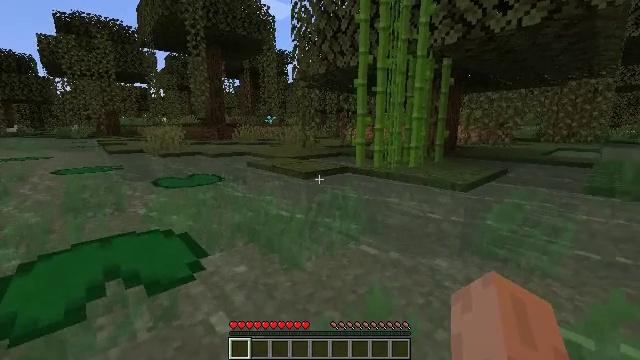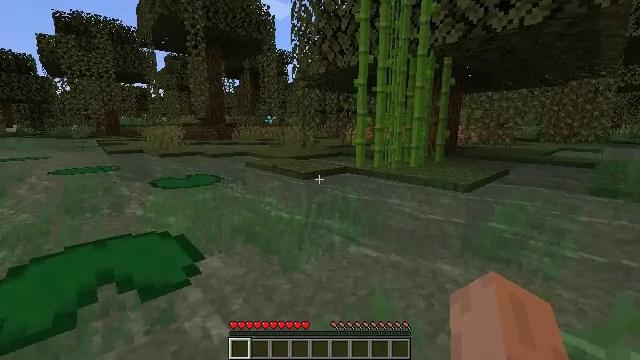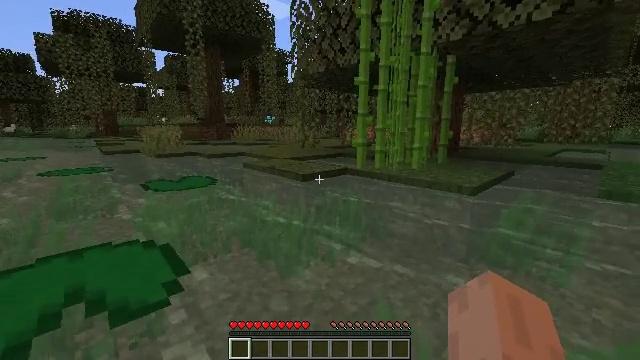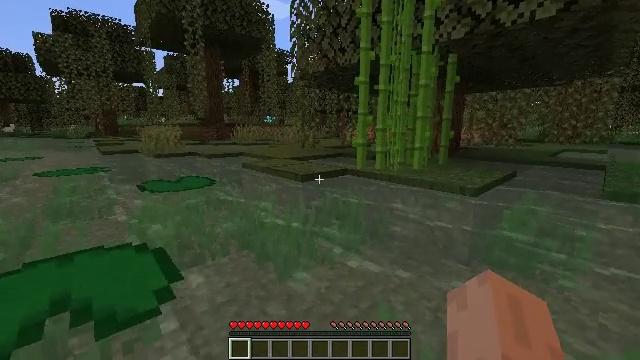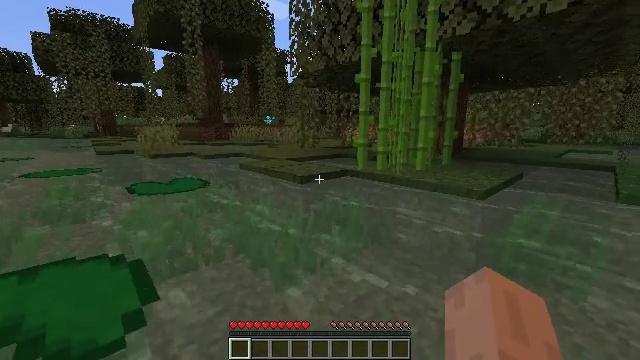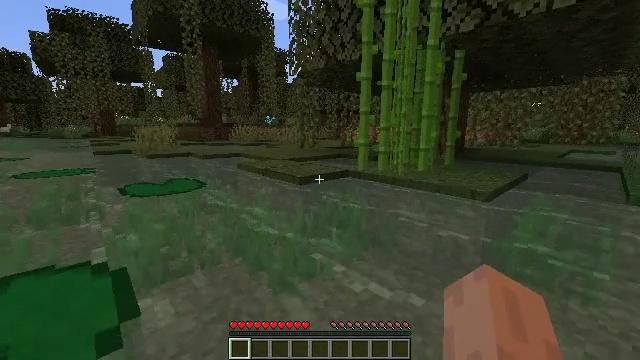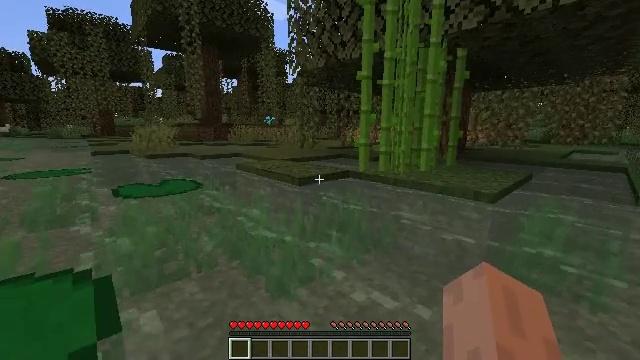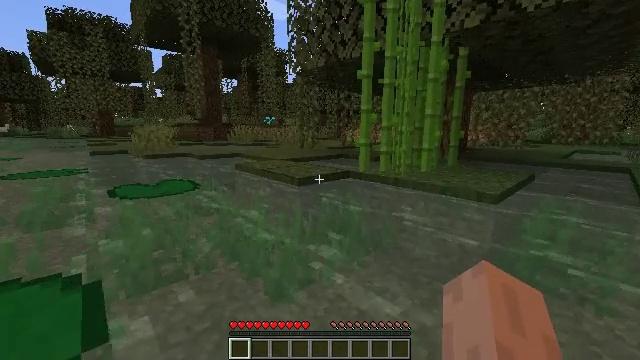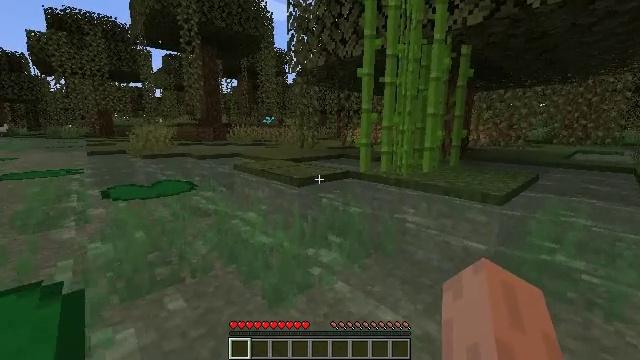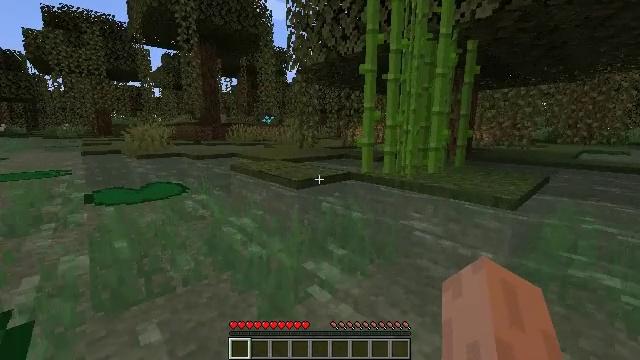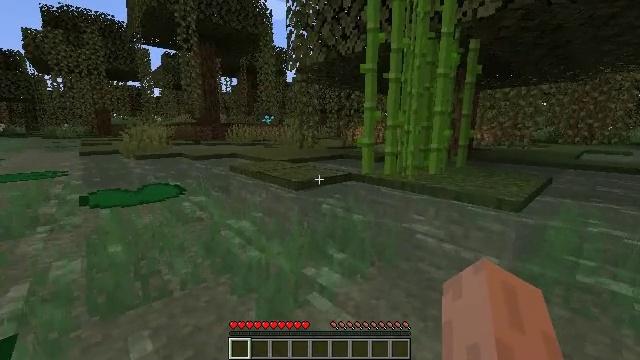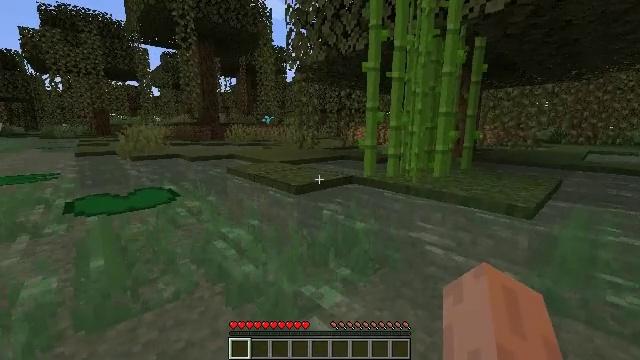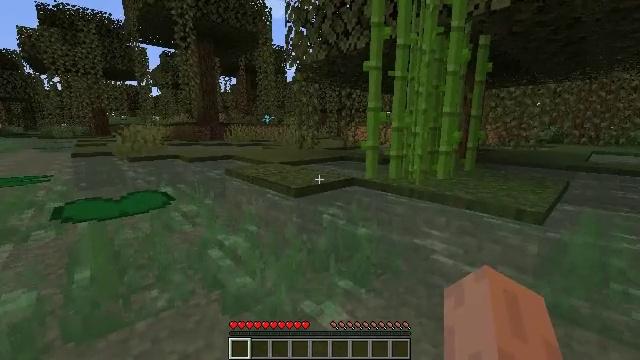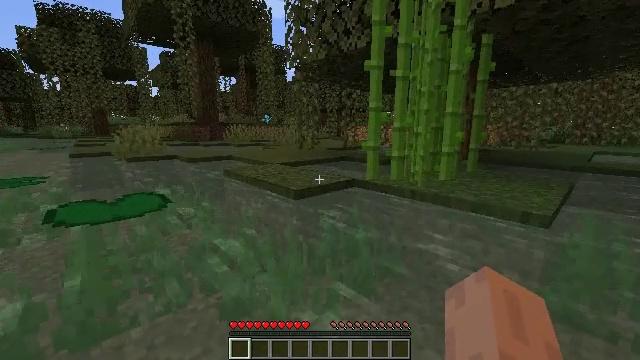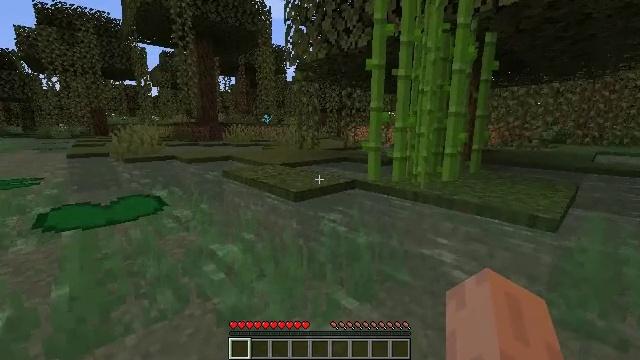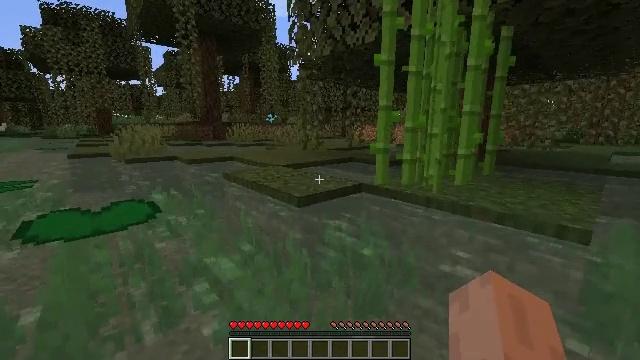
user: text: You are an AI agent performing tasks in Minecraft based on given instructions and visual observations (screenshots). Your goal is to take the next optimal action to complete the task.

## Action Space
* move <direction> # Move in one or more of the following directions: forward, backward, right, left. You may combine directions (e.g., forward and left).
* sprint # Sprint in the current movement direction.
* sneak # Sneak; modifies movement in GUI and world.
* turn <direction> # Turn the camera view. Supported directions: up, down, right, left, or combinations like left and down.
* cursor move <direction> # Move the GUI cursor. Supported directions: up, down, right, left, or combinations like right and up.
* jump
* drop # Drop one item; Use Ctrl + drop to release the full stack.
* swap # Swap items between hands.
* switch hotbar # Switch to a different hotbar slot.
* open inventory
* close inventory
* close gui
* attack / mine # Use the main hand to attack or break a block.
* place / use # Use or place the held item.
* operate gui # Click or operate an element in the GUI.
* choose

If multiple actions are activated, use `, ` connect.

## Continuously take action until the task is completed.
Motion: motion action
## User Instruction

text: Gather the blue orchid in the field.
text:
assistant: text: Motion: move forward, sprint
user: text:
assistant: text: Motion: move forward, sprint
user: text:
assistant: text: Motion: move forward, sprint
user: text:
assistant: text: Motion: move forward, sprint
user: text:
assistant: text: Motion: move forward, sprint
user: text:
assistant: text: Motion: move forward, sprint
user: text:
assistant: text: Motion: move forward, sprint
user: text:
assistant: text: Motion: move forward, sprint
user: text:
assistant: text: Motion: move forward, sprint
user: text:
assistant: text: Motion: move forward, sprint
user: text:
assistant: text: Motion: move forward, sprint
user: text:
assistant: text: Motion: move forward, sprint
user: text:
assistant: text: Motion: move forward, sprint
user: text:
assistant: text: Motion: move forward, sprint
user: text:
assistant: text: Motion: move forward, sprint
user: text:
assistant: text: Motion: move forward, sprint, turn left
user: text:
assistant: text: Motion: move forward, sprint, turn left
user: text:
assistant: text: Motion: move forward, sprint, turn left
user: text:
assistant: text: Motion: move forward, sprint
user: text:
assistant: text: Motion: move forward, sprint, turn left
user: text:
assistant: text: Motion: move forward, sprint, turn left
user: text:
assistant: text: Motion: move forward, sprint
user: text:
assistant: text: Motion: move forward, sprint
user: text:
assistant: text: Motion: move forward, sprint
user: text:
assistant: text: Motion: move forward, sprint
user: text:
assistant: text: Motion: move forward, sprint
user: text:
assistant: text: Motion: move forward, sprint
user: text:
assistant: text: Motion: move forward, sprint
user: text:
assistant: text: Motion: move forward, sprint
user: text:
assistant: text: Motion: move forward, sprint